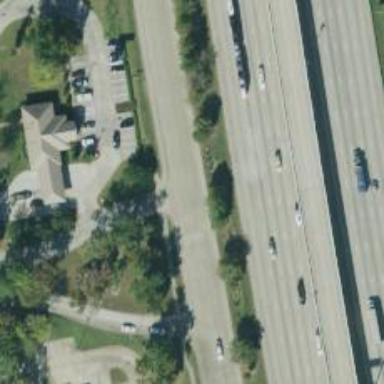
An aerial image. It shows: Secondary road with frontage road alongside.